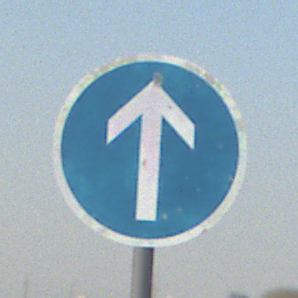
Verkehrszeichen: VorgeschriebeneFahrtrichtungGeradeaus
Umgebung: Outdoor, Special
Tageszeit: MorningAfternoon
Wetter: Clear
Licht: Natural
Jahreszeit: NotSpecified
Kontrast: HighContrast